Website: macys
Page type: billing-address
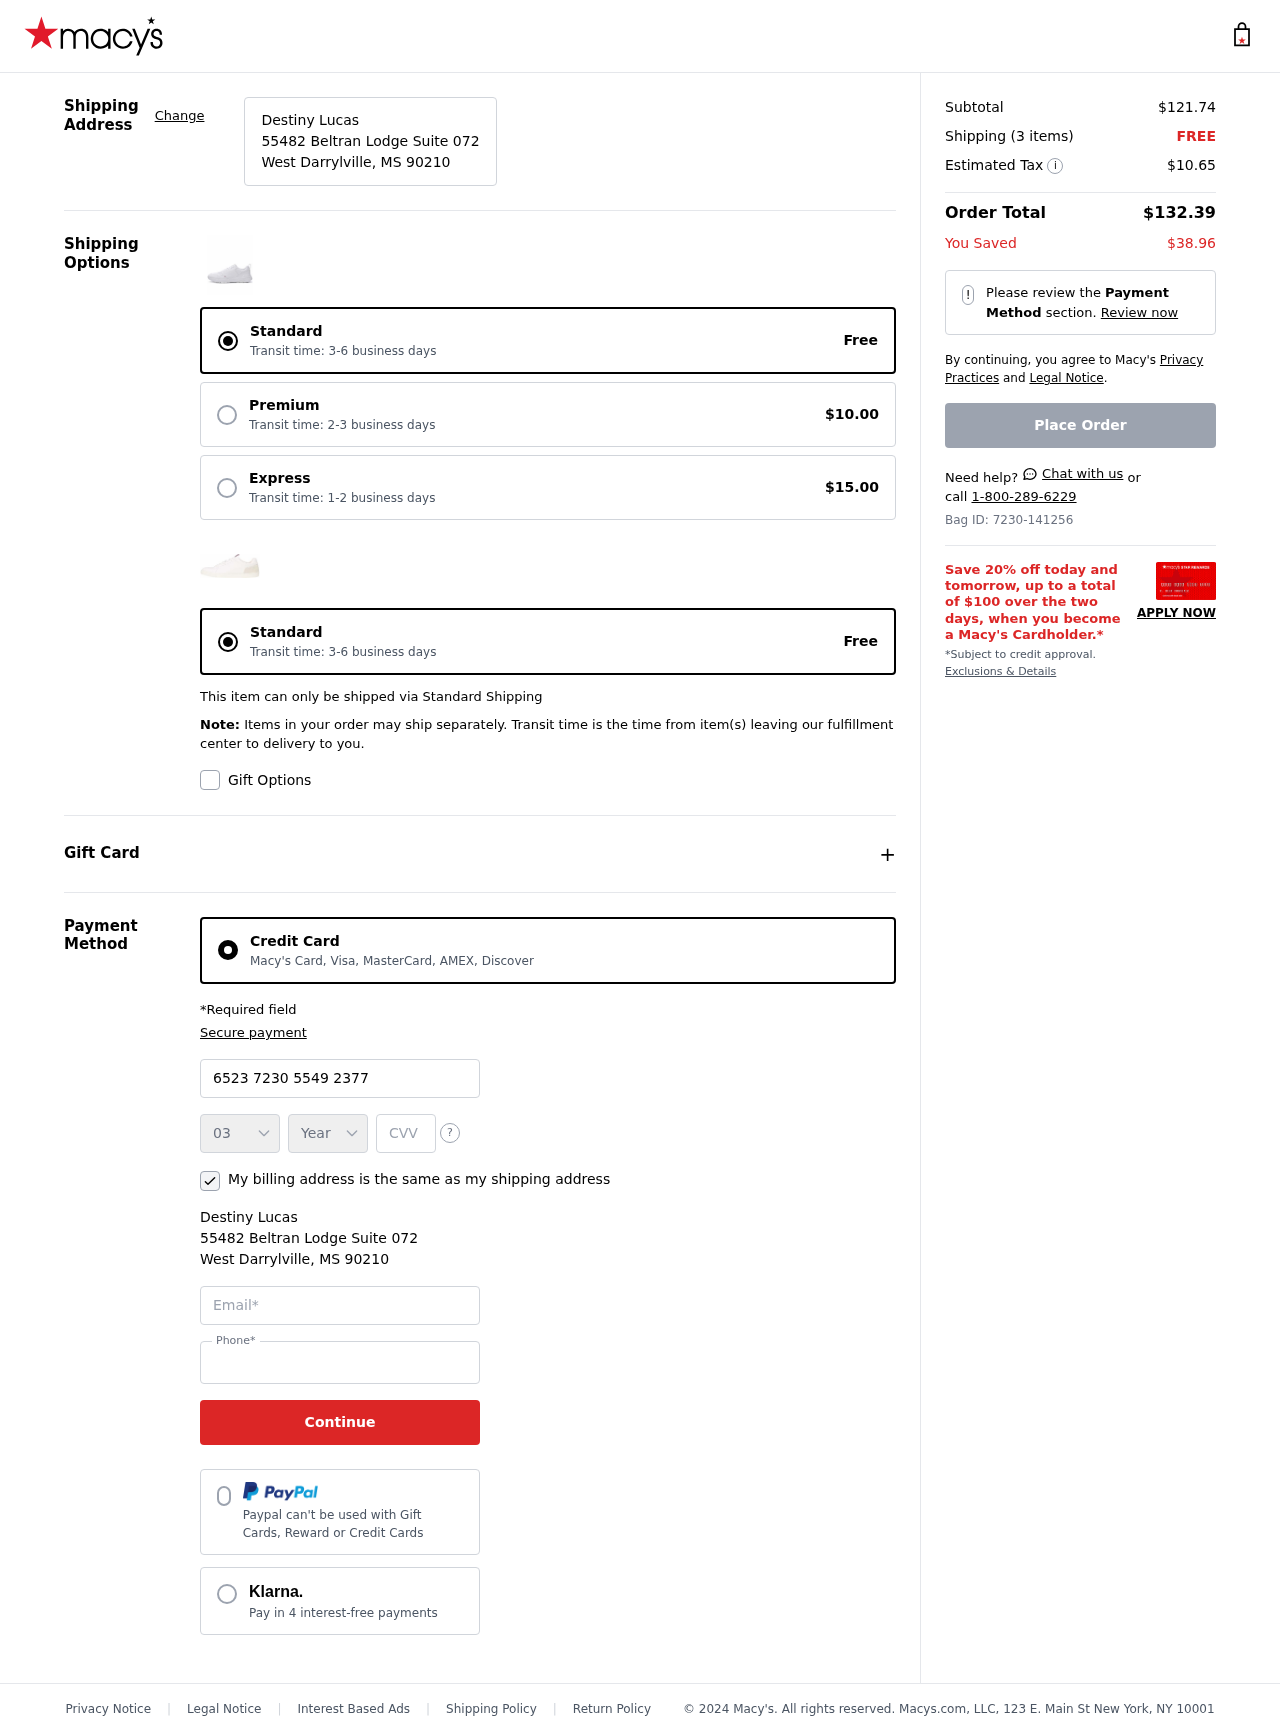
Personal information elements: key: PII_CARD_CVV
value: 801
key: PII_CARD_EXPIRY_MONTH
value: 03
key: PII_CARD_EXPIRY_YEAR
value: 27
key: PII_CARD_NUMBER
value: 6523 7230 5549 2377
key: PII_CITY_STATE_ZIP
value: West Darrylville, MS 90210
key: PII_EMAIL
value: destiny.lucas@gmail.com
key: PII_FULLNAME
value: Destiny Lucas
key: PII_PHONE
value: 4517531324
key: PII_STREET
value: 55482 Beltran Lodge Suite 072
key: PII_FULLNAME2
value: Destiny Lucas
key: PII_CITY
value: West Darrylville
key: PII_STATE_ABBR
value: MS
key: PII_POSTCODE
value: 90210
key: PII_POSTCODE_FULL
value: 90210
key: PII_CITY_STATE
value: West Darrylville, MS
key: PII_POSTCODE_NUMERIC
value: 90210
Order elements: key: ORDER_SUBTOTAL
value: $121.74
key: ORDER_NUM_ITEMS
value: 3
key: ORDER_SHIPPING_COST
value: FREE
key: ORDER_TAX
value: $10.65
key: ORDER_TOTAL
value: $132.39
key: ORDER_SAVINGS
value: $38.96
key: ORDER_ID
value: Bag ID: 7230-141256